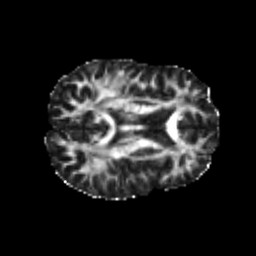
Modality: FA
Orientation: axial
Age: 20
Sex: male
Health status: healthy
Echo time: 0.074 s